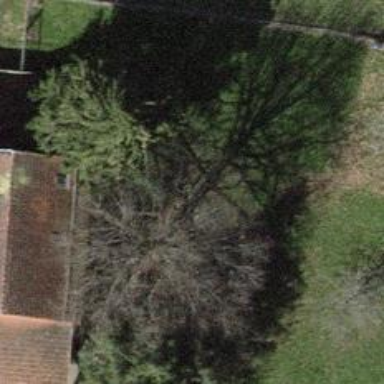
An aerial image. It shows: Urban tree adds touch of nature to the surroundings.